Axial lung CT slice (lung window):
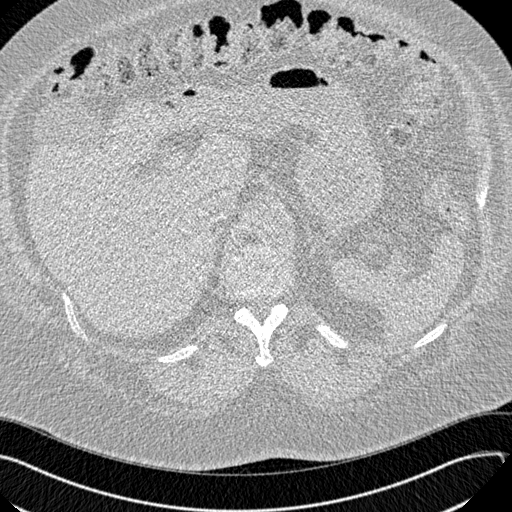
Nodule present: no